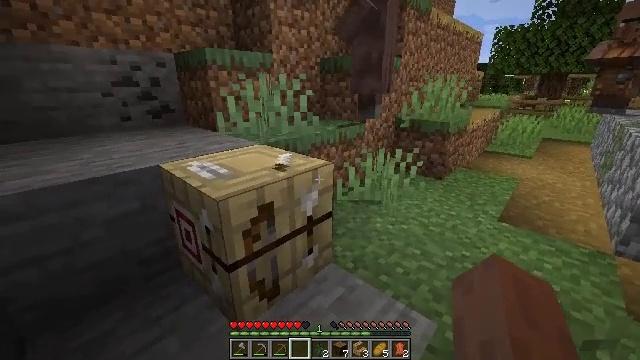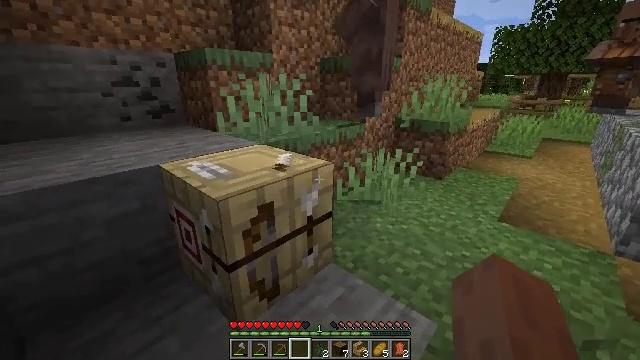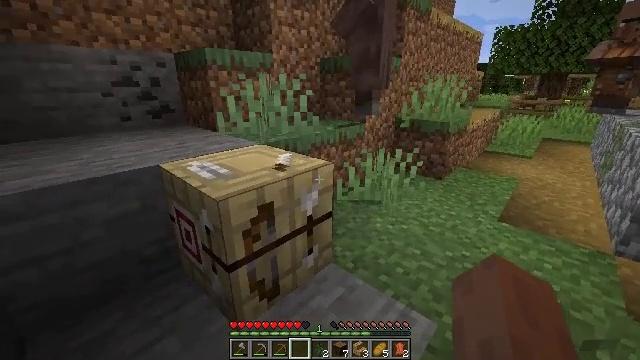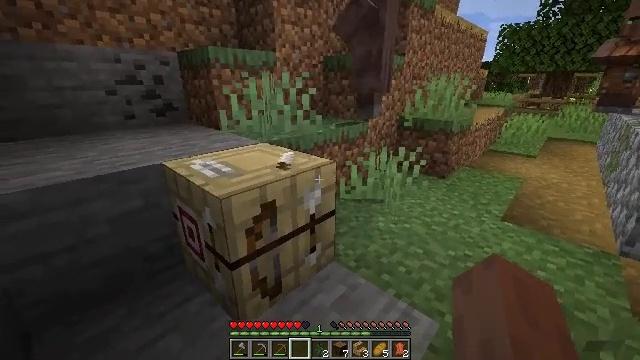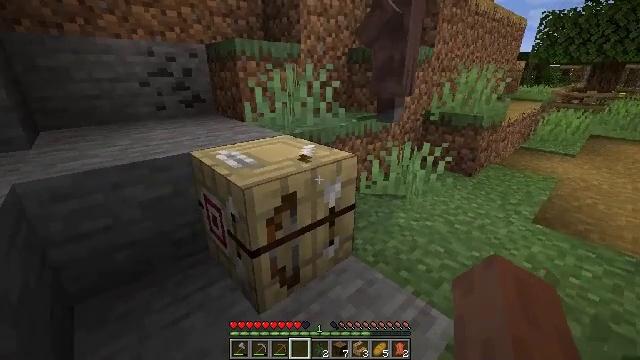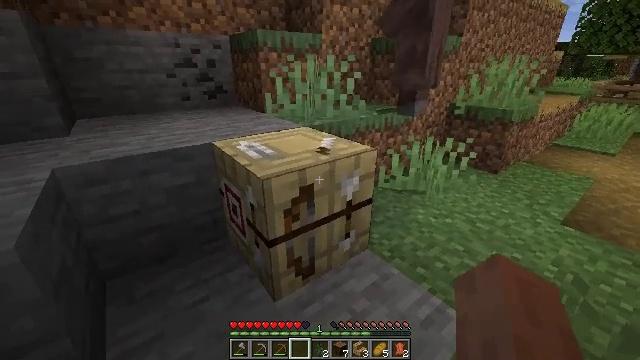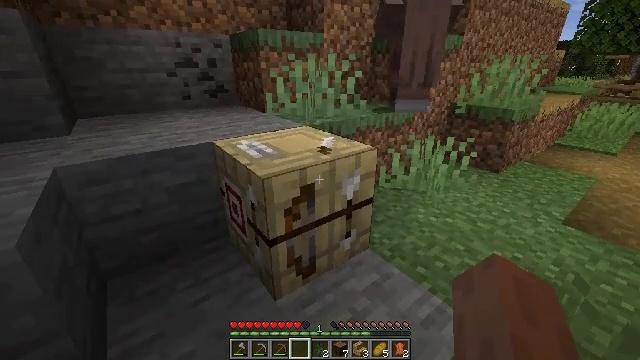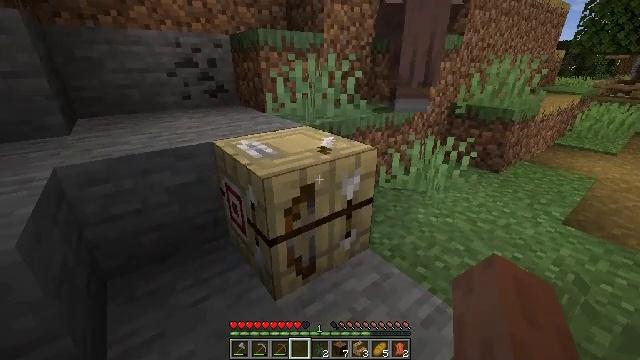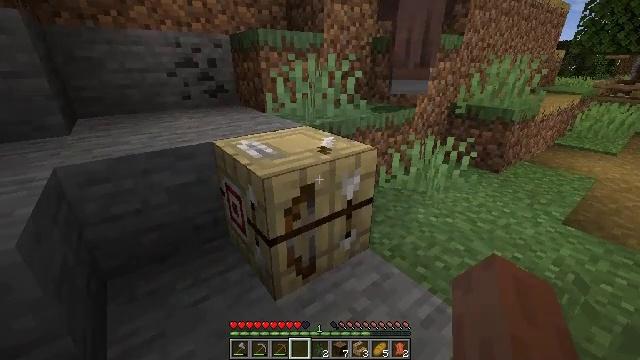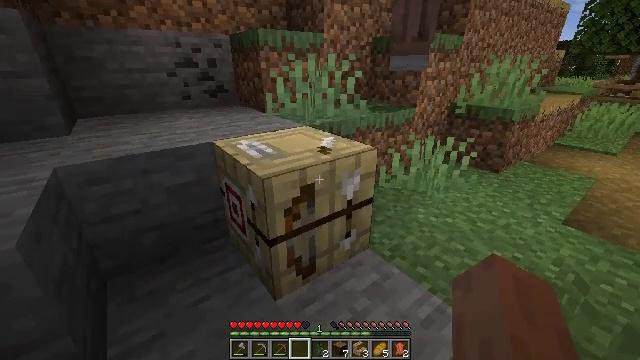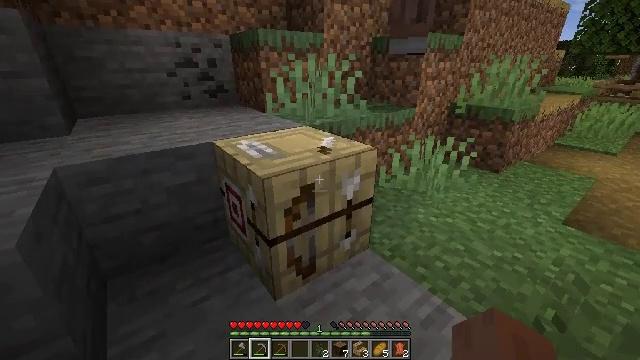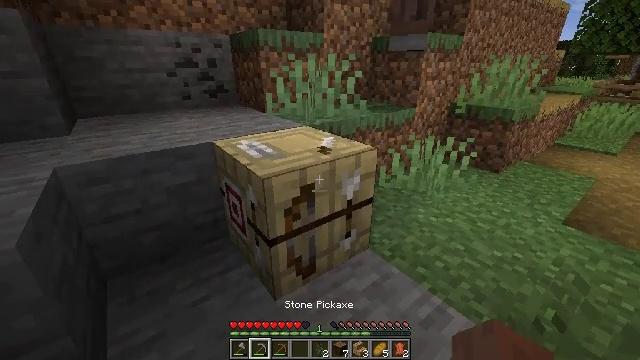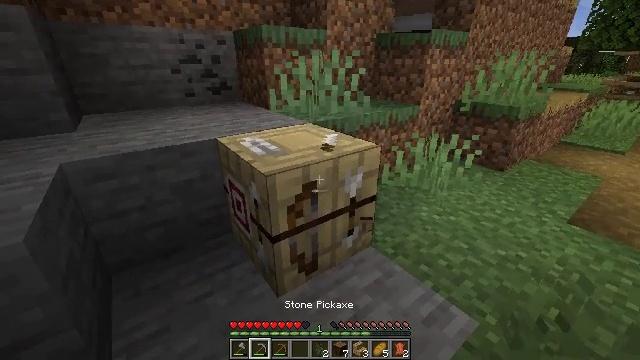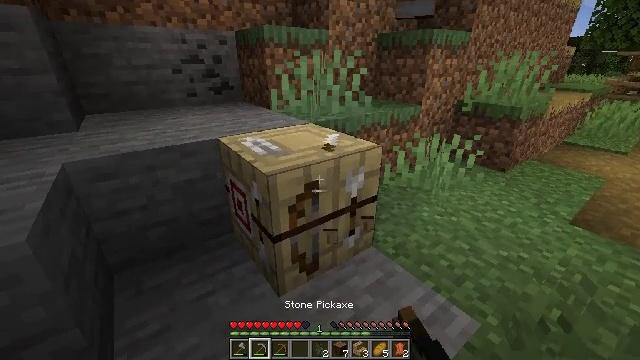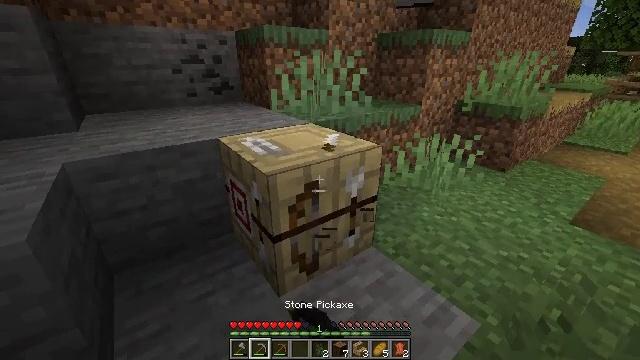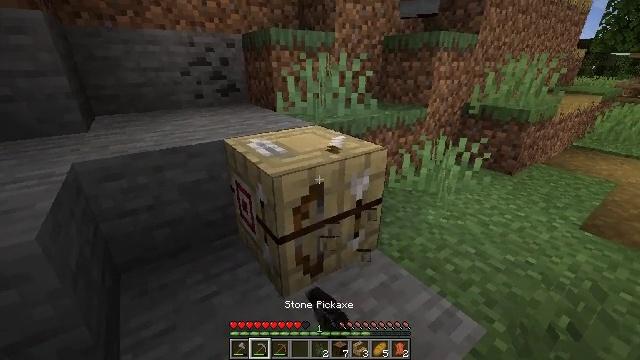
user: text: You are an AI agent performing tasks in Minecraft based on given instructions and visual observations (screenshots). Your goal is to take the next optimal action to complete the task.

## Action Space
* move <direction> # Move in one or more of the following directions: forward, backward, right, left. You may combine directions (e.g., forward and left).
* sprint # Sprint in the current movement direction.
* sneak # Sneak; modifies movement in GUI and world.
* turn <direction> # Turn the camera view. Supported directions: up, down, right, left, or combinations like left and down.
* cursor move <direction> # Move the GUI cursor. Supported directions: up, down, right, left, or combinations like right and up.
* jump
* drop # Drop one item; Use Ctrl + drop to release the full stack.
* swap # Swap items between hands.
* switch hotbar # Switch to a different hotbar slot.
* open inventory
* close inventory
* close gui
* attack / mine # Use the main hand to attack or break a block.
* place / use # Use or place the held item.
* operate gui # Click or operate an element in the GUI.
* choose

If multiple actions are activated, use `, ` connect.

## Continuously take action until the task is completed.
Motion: motion action
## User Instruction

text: Mine block fletching table.
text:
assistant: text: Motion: no_op
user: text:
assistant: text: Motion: no_op
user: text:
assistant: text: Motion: no_op
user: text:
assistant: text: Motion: turn left and down
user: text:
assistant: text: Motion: turn left and down
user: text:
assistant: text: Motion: no_op
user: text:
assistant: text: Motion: no_op
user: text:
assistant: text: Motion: no_op
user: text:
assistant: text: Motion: no_op
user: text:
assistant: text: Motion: switch to hotbar 2
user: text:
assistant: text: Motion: switch to hotbar 2
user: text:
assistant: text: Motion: attack / mine, switch to hotbar 2
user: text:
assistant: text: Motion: attack / mine, switch to hotbar 2
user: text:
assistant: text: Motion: attack / mine
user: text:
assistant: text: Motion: turn left, attack / mine
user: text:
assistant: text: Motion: attack / mine
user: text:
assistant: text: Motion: attack / mine
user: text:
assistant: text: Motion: attack / mine
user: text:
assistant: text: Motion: attack / mine
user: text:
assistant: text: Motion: attack / mine
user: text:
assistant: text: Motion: attack / mine, switch to hotbar 1
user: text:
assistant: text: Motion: attack / mine, switch to hotbar 1
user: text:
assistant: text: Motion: attack / mine, switch to hotbar 1
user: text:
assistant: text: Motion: attack / mine, switch to hotbar 1
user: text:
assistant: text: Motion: attack / mine
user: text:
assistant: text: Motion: attack / mine
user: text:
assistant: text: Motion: attack / mine
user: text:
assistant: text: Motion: attack / mine
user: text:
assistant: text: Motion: attack / mine
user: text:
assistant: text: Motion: attack / mine